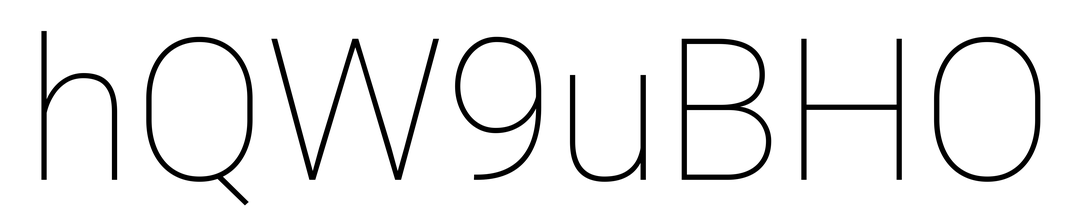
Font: Roboto_Thin